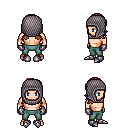
a pixel art fantasy rpg character, male body template, human, light skin, leather shoulder armor, teal pants, white blonde long bangs hairstyle, chain hood, metal gloves, metal boots, four views (front, back, left, right), 2x2 character sprite sheet, small pixel art, hard edges, no anti-aliasing